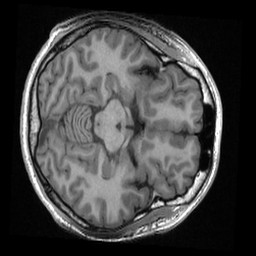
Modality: T1w
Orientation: axial
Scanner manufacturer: ge
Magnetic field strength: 3 T
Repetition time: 0.007656 s
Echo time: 0.002928 s